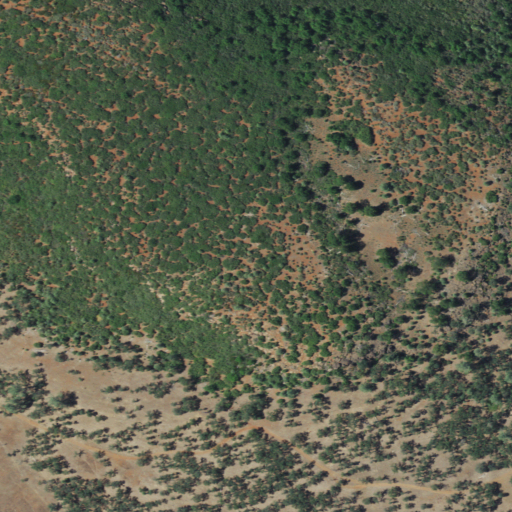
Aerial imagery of mountain in California named Finley Butte containing shrub, evergreen forest, open development, and grassland